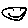
Label: smiley face